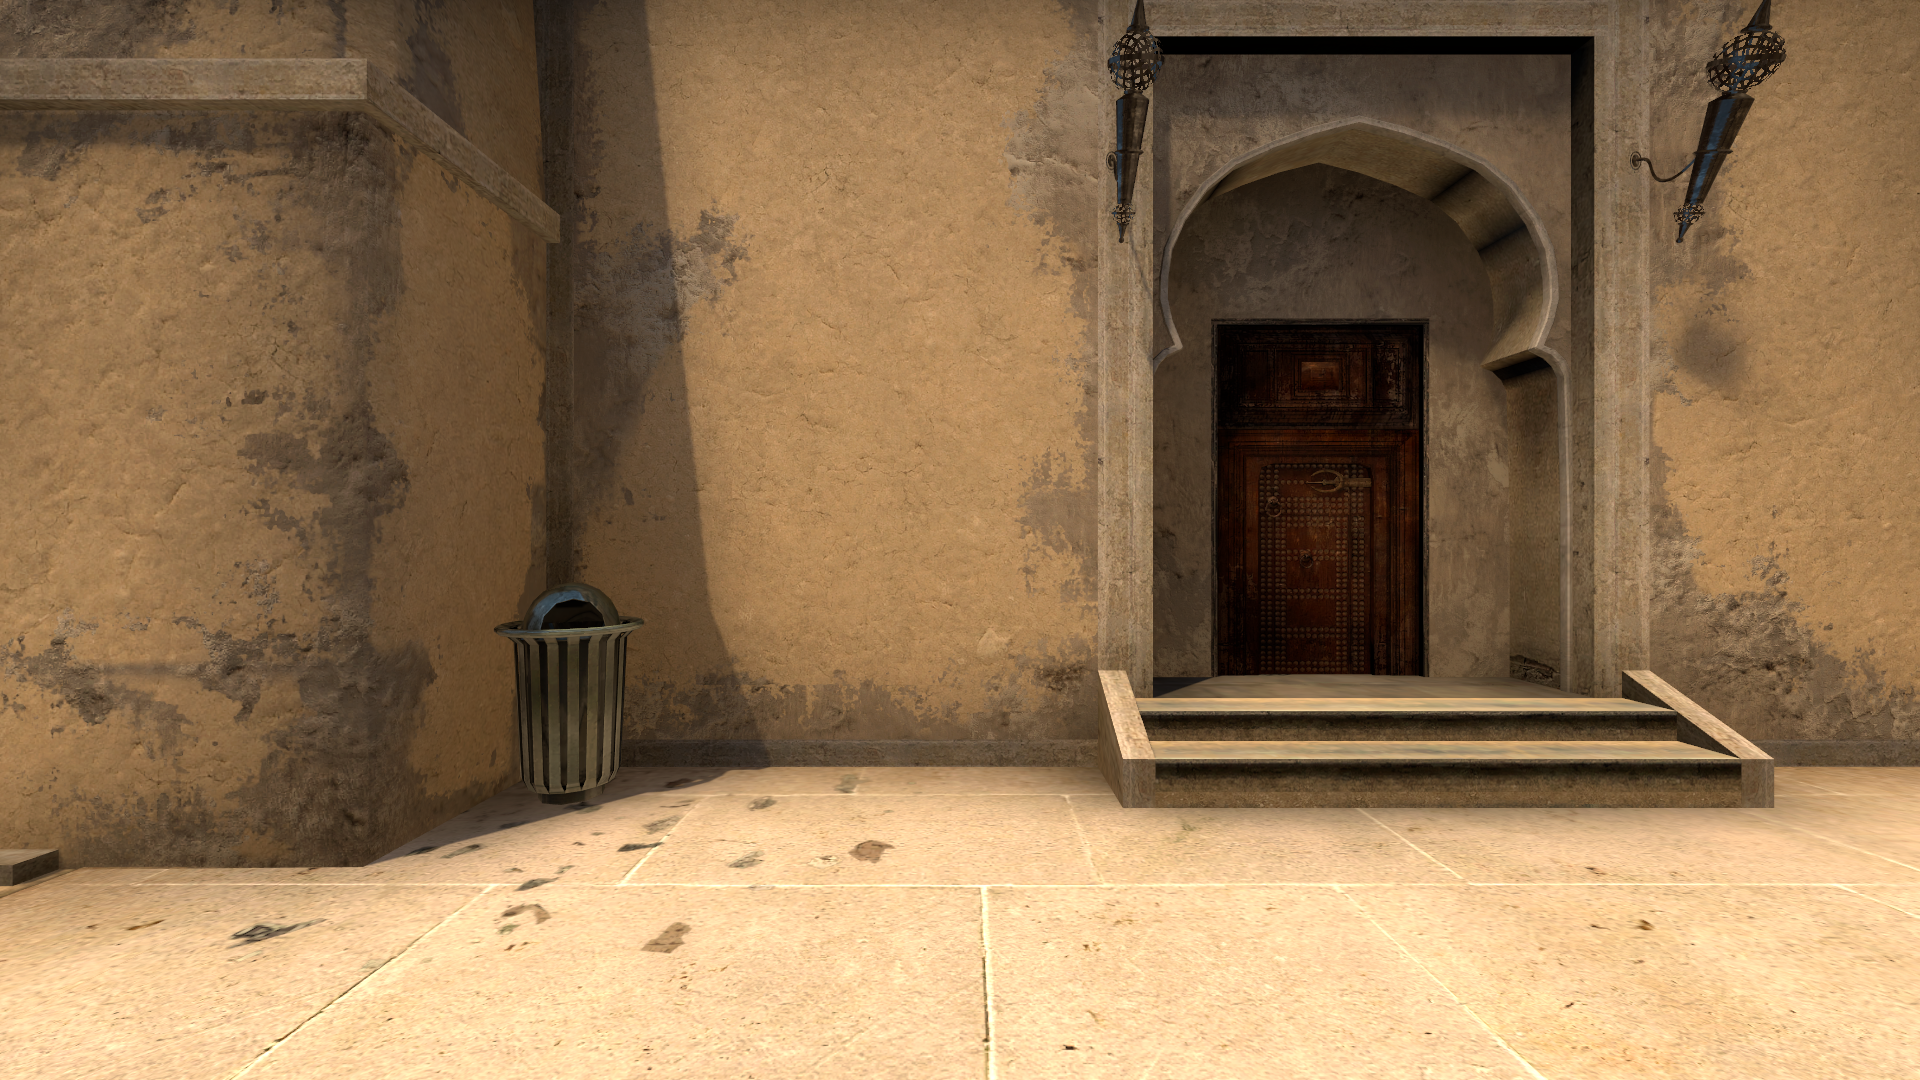
Map: de_mirage